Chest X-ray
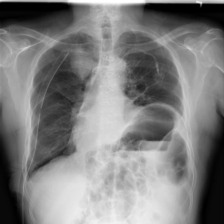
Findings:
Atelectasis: negative
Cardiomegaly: negative
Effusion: negative
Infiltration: negative
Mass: positive
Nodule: negative
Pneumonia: negative
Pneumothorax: negative
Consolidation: negative
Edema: negative
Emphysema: negative
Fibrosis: negative
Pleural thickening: negative
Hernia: negative